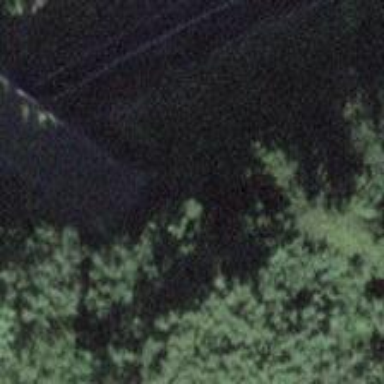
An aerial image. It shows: Path on bridge.